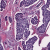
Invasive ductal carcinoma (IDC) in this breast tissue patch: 1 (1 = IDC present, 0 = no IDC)